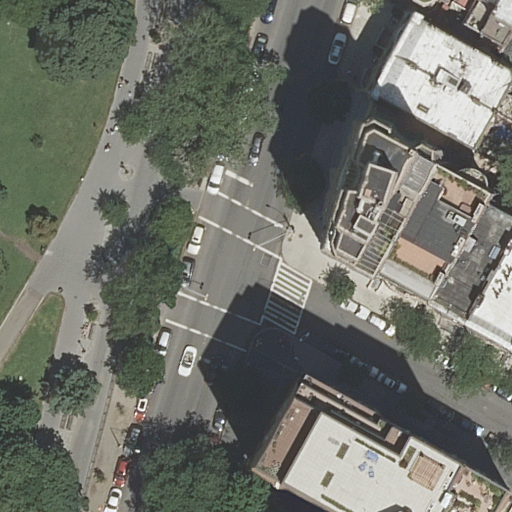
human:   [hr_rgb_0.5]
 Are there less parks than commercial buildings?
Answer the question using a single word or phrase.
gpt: no

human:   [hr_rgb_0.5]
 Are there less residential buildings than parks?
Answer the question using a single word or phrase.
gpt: no

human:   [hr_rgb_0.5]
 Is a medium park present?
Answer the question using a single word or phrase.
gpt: no

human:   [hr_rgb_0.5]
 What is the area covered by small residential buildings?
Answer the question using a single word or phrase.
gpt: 171m2

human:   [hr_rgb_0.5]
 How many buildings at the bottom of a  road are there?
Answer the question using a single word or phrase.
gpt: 3

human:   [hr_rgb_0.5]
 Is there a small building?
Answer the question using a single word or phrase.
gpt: yes

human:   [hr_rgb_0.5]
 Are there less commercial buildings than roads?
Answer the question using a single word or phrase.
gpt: yes

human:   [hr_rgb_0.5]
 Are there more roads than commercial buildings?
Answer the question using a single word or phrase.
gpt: yes

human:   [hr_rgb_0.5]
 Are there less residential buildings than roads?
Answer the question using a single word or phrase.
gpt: no

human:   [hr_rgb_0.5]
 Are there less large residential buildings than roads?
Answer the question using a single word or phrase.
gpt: yes

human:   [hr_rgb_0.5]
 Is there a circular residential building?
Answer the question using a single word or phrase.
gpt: no

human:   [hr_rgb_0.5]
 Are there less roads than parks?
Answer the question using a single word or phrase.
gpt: no

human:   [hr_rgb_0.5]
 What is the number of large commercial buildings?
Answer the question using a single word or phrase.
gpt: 0

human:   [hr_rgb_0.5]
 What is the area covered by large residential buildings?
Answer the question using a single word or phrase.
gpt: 3255m2

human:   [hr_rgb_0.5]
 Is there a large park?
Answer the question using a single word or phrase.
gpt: yes

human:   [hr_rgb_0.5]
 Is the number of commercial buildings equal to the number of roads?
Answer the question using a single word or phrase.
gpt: no

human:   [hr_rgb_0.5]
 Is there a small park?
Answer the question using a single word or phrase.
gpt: no

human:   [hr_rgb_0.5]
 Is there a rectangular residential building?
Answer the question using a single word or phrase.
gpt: yes

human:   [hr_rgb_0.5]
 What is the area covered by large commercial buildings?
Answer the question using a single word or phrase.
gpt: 0m2

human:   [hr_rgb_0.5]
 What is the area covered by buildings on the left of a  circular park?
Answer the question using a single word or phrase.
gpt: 0m2

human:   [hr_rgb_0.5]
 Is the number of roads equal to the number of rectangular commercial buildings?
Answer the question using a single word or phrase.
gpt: no

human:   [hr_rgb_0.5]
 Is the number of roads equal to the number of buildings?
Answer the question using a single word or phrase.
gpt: no

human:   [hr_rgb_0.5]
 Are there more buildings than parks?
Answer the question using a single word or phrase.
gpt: yes

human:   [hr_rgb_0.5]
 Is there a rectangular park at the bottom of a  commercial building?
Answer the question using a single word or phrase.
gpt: no

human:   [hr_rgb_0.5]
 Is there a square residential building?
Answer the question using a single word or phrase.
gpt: no

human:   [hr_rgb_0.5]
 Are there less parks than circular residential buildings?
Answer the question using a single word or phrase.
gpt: no

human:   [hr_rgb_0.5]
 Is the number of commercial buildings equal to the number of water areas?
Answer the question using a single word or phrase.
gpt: yes

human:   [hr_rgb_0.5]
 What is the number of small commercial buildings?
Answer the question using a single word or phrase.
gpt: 0

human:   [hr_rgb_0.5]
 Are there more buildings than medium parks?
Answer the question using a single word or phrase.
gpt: yes

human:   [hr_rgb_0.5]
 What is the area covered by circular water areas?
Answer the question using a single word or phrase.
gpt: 0m2

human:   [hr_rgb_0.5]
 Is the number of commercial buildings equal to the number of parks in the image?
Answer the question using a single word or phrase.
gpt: no

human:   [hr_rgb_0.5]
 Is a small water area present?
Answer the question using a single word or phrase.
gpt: no

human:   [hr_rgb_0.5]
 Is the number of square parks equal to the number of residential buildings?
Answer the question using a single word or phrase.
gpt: no

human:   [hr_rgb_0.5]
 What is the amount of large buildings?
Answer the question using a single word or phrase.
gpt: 1

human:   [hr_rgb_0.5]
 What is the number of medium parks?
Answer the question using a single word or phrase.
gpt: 0

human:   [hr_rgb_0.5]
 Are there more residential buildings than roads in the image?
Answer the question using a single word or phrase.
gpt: yes